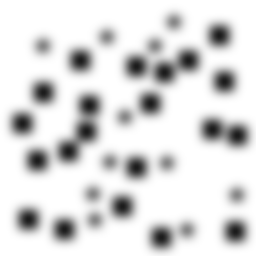
Squares: 21
Triangles: 0
Stars: 11
Total shapes: 32